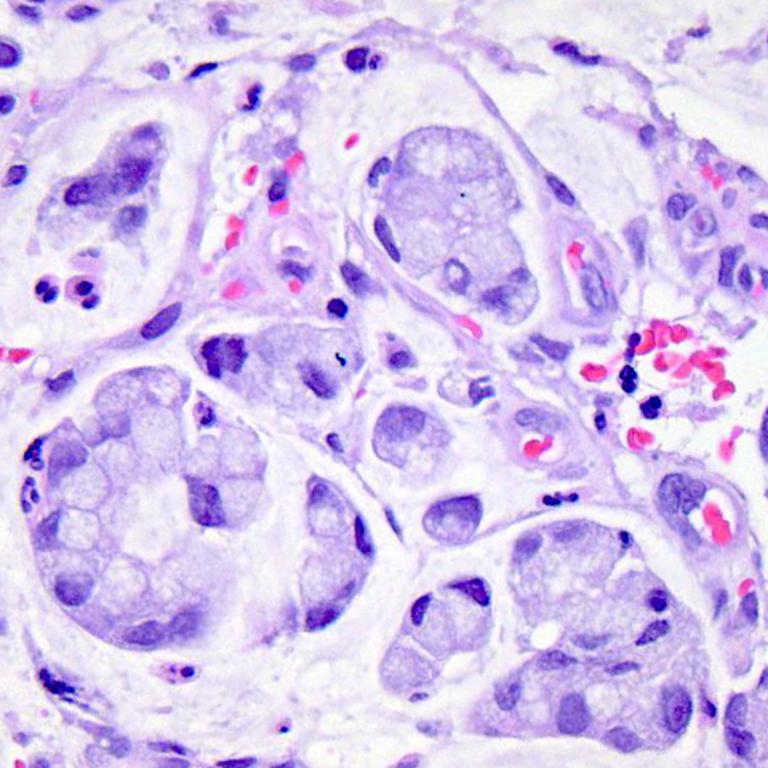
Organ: colon
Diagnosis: adenocarcinomas